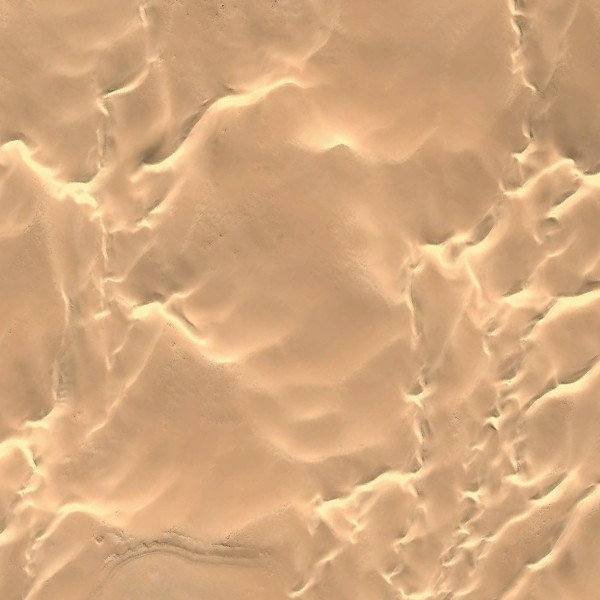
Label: Desert